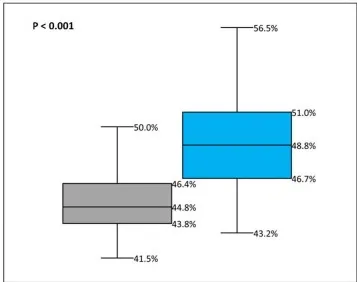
Extracellular fluid percentage of total body water; box-and-whisker plots (A) box-and-whisker plots for bioimpedance spectroscopy-derived extracellular fluid percentage of total body water (ECF%TBW) for Healthy Control Subjects (CON-pop, gray plot) and Heart Failure Patients (HF-pop, blue plot).
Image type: chart (chart)